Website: crate-barrel
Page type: review-order
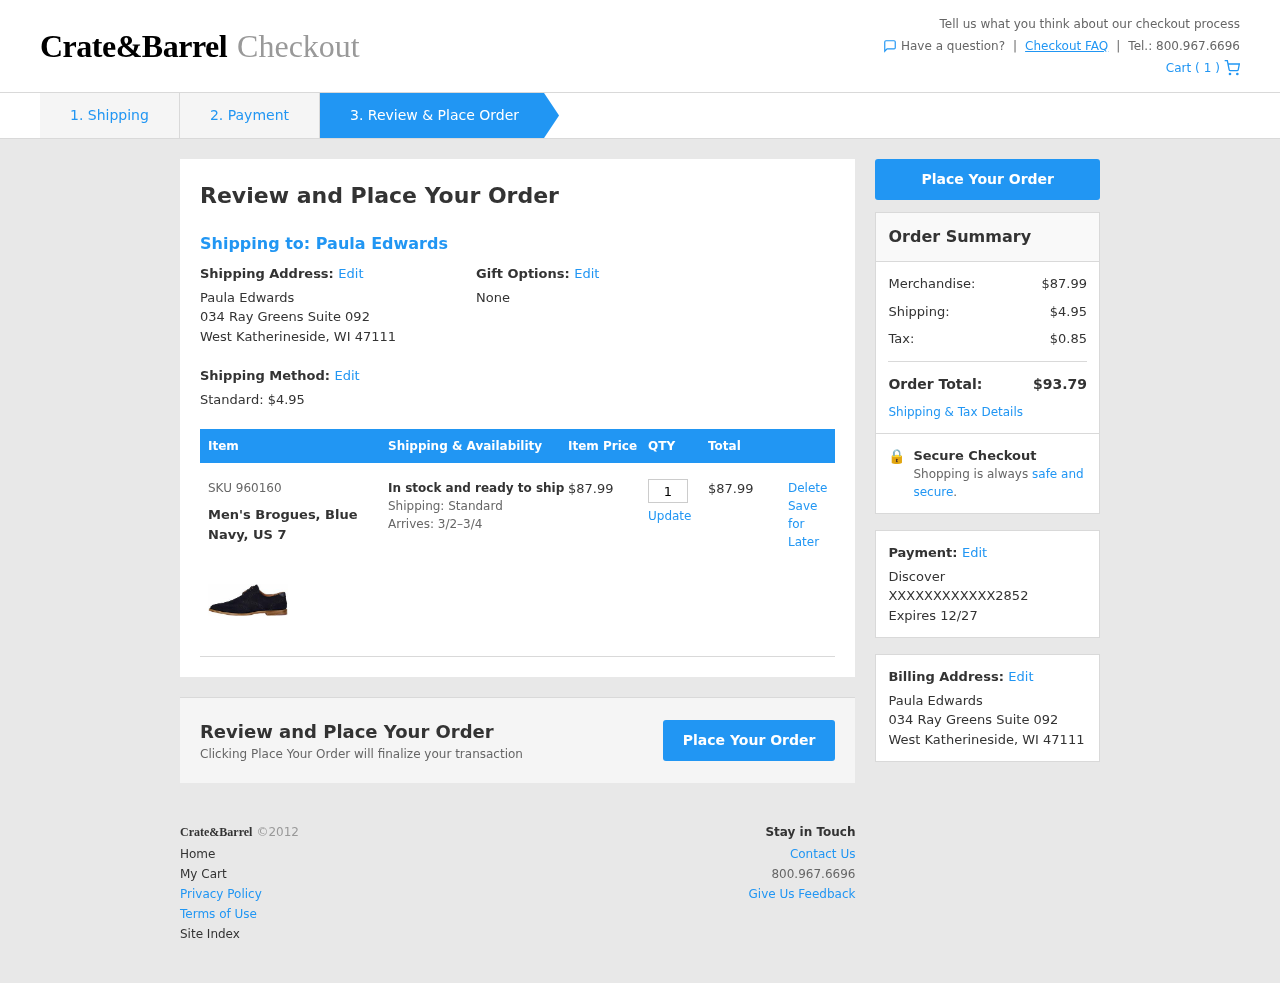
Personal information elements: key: PII_CARD_LAST4
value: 2852
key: PII_CARD_TYPE
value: Discover
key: PII_FULLNAME
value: Paula Edwards
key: PII_FULLNAME2
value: Paula Edwards
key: PII_STREET2
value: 034 Ray Greens Suite 092
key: PII_CITY2
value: West Katherineside
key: PII_STATE_ABBR2
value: WI
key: PII_POSTCODE2
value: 47111
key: PII_CARD_EXPIRY
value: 12/27
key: PII_FULLNAME3
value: Paula Edwards
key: PII_STREET
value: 034 Ray Greens Suite 092
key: PII_CITY3
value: West Katherineside
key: PII_STATE_ABBR3
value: WI
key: PII_POSTCODE
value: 47111
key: PII_POSTCODE_FULL
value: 47111
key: PII_POSTCODE_NUMERIC
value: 47111
Product elements: key: PRODUCT1_NAME
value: Men's Brogues, Blue Navy, US 7
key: PRODUCT1_PRICE
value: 87.99
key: PRODUCT1_QUANTITY
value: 1
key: PRODUCT1_SKU
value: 960160
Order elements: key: ORDER_NUM_ITEMS
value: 1
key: ORDER_SHIPPING_COST
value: $4.95
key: ORDER_DELIVERY_DATE
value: Arrives: 3/2–3/4
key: ORDER_SUBTOTAL
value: $87.99
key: ORDER_SUBTOTAL2
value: $87.99
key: ORDER_SHIPPING_COST2
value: $4.95
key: ORDER_TAX
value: $0.85
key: ORDER_TOTAL
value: $93.79